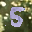
Label: 5